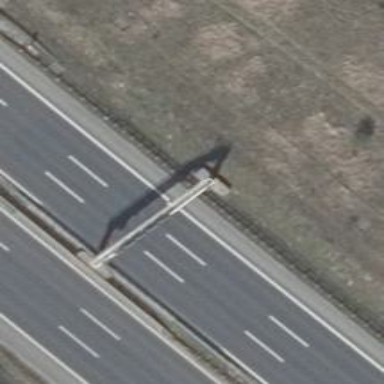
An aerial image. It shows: Gantry structure.